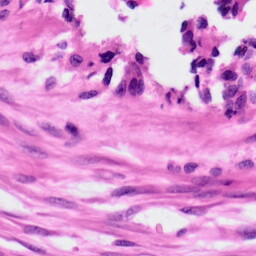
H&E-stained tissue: Ovarian